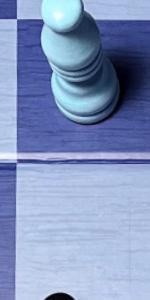
Label: Empty